Question: I am writing a trigger for an Oracle DB to send an email then update a column for that record acknowledging that the email has been sent. I was advised to create a cursor to fetch each row, then gather the info for the email, send the email, update the record, then repeat in a loop. The code below is what I have so far.
'''
CREATE OR REPLACE TRIGGER "SEND_EMAIL"
After INSERT OR UPDATE OF ISSUE_ADDED_TO_ALM ON DB_TABLE FOR EACH ROW
DECLARE
l_table DB_TABLE%rowtype;
l_body varchar2(4000);
l_to_address varchar2(2000);
l_from varchar2(200);
l_name varchar2(100);
l_summary varchar2(1000);
l_description varchar2(4000);
l_ALM_ID varchar2(100);
l_subject varchar2(400);
l_added_to_alm varchar2(200);
l_SID varchar2(200);
CURSOR cur_ADDED_TO_ALM IS
select * FROM DB_TABLE where ISSUE_ADDED_TO_ALM = '1' and EMAIL_NOTIFICATION = '0';
BEGIN
OPEN cur_ADDED_TO_ALM;
LOOP
Fetch cur_ADDED_TO_ALM into l_table;
Exit when cur_ADDED_TO_ALM%NOTFOUND;
l_from := 'Data Quality IMS Team';
select ISSUE_REQUESTER into l_SID from DB_TABLE;
select emp_email_name,concat(concat(emp_first_name,' '),emp_last_name) into l_to_address, l_name from telephone_book where emp_id = l_SID;
select ISSUE_SUMMARY,ISSUE_DESCRIPTION,ALM_ISSUE_ID into l_summary, l_description, l_ALM_ID from DB_TABLE where ISSUE_ADDED_TO_ALM = '1' and EMAIL_NOTIFICATION = '0';
l_subject := l_ALM_ID + 'Request has been created.';
l_body := '<style type="text/css">
p{font-family: Calibri, Arial, Helvetica, sans-serif;
font-size:12pt;
margin-left:30px;
}
</style>';
l_body := l_body || '<p>Your request has been created.</p>';
l_body := l_body || '<p>Data Quality Center received the following request:</p>';
l_body := l_body || '<p>Request ID: '|| l_ALM_ID ||'</p>';
l_body := l_body || '<p>Request Title: '|| l_summary||'</p>';
l_body := l_body || '<p>Request Description: '|| l_description||'</p>';
HTMLDB_MAIL.SEND(
P_TO => l_to_address,
P_FROM => l_from,
P_BODY => l_body,
P_BODY_HTML => l_body,
P_SUBJ => l_subject);
wwv_flow_mail.push_queue(
P_SMTP_HOSTNAME => 'mail.sever_name.net',
P_SMTP_PORTNO => '5'
);
END LOOP;
update DB_TABLE set EMAIL_NOTIFICATION = '1' where ALM_ISSUE_ID = l_ALM_ID
IF cur_ADDED_TO_ALM%ISOPEN then
CLOSE cur_ADDED_TO_ALM;
END IF;
end;
'''
I get the following error:
ORA-04091: table server.DB_Table is mutating, trigger/function may not see it ORA-06512: at "server.SEND_EMAIL", line 15 ORA-06512: at "server.SEND_EMAIL", line 18 ORA-04088: error during execution of trigger 'server.SEND_EMAIL'

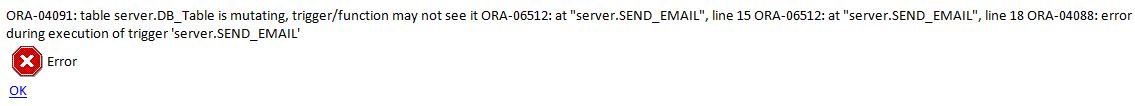
Answer: I offer these
1. You cannot UPDATE the table upon which the trigger is activating. You should instead set the value using :new.EMAIL_NOTIFICATION := 1;
2. You cannot SELECT the table upon which the trigger is activating. This logically doesn't make sense. That's the reason you're getting a "mutating table" error. The table is changing (mutatiing) and you want to read it, which would produce ambiguous results. DO NOT GO AROUND THIS WITH AN AUTONOMOUS TRANSACTION. Someone somewhere is going to give you this suggestion. That would be digging yourself even deeper into a hole.
3. There is no need for the explicit cursor. Use an implicit one for clarity and simplicity.
Overall, this is a terrible idea. For a purpose such as this you really don't want to do it this way. Think about it, the user does an insert or update and must wait until the database sends all the necessary emails. If there are any exceptions raised in the trigger the transaction fails and you have to roll back.
1. Have the trigger place the email requests into a table. Have a job that runs frequently to send these emails to the email server in the background so the user doesn't wait.
2. Have the trigger place email-like messages into a queue. Have a job that ....
3. Avoid the trigger completely. Just have a job which identifies these records and ....